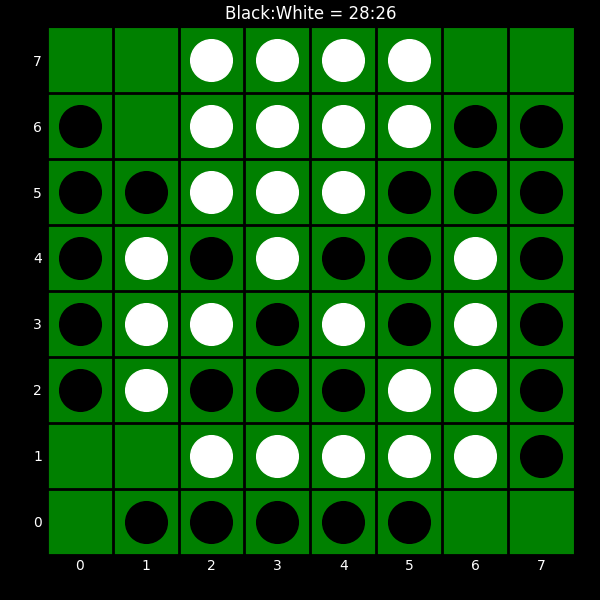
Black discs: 28
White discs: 26